Question: I got a tabbed application like this:

and already set up everything like it should look, but it won't function yet. I already googled my problem and they said you first need to set up a NavigationController with the table view as rootView and then the NavigationBar but I really couldn't figure it out. Hope someone of you can help me.
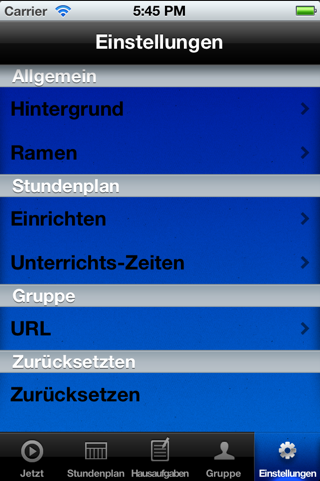
Answer: Based on your response to my comment on your question here is what you should be doing:
First off, in order to make it look like the settings app table, you will need to change the style of your 'UITableView' to 'UITableViewStyleGrouped'.
Your hierarchy will consist of the following:
The viewcontroller that is actually added into your 'UITabBarController' viewControllers array(since I see you have a tabbar as your lowest level of navigation) should be an 'UINavigationController'. The root viewcontroller of the navigation controller should be the uiviewcontroller subclass you made that contains your table view. (let's say it's called 'SettingsViewController')
'SettingsViewController *settingsViewController = [[SettingsViewController alloc] init];'
'UINavigationController *settingsNavController = [[UINavigationController alloc] initWithRootViewController:settingsViewController];'
You will probably need to create a different UIViewController subclass for each type of detail pane you're going to want (if they have different functionality).
In the 'didSelectRowAtIndexPath' 'UITableViewDelegate' function, you will create the appropriate detail viewcontroller and push it onto your navigation stack.
Let's say you have a volume settings view controller as an example. The following is the code you would have in the function I just mentioned. Keep in mind you also need to actually check the index and/or section of the selected row to figure out which detail view should be shown.
'VolumeSettingsViewController *volumeSettings = [[VolumeSettingsViewController alloc] init];'
'[self.navigationController pushViewController:volumeSettings animated:YES];'
By default, this will function pretty much like the Apple Settings app navigation. The navigation bar will automatically have a "back" button to take you back to the settings view.